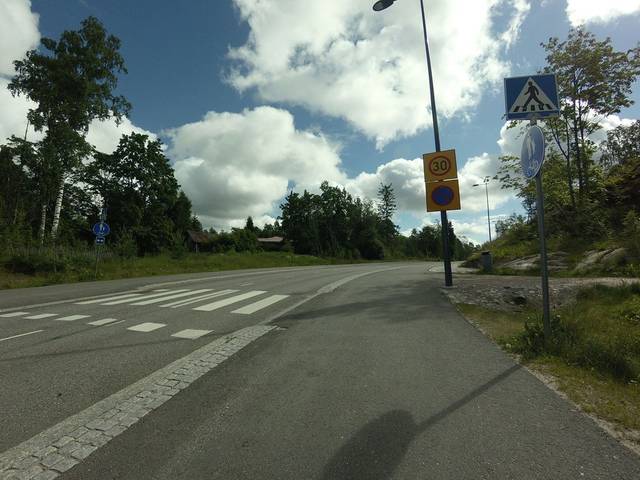
Region: Finland
Coordinates: 60.169, 24.605